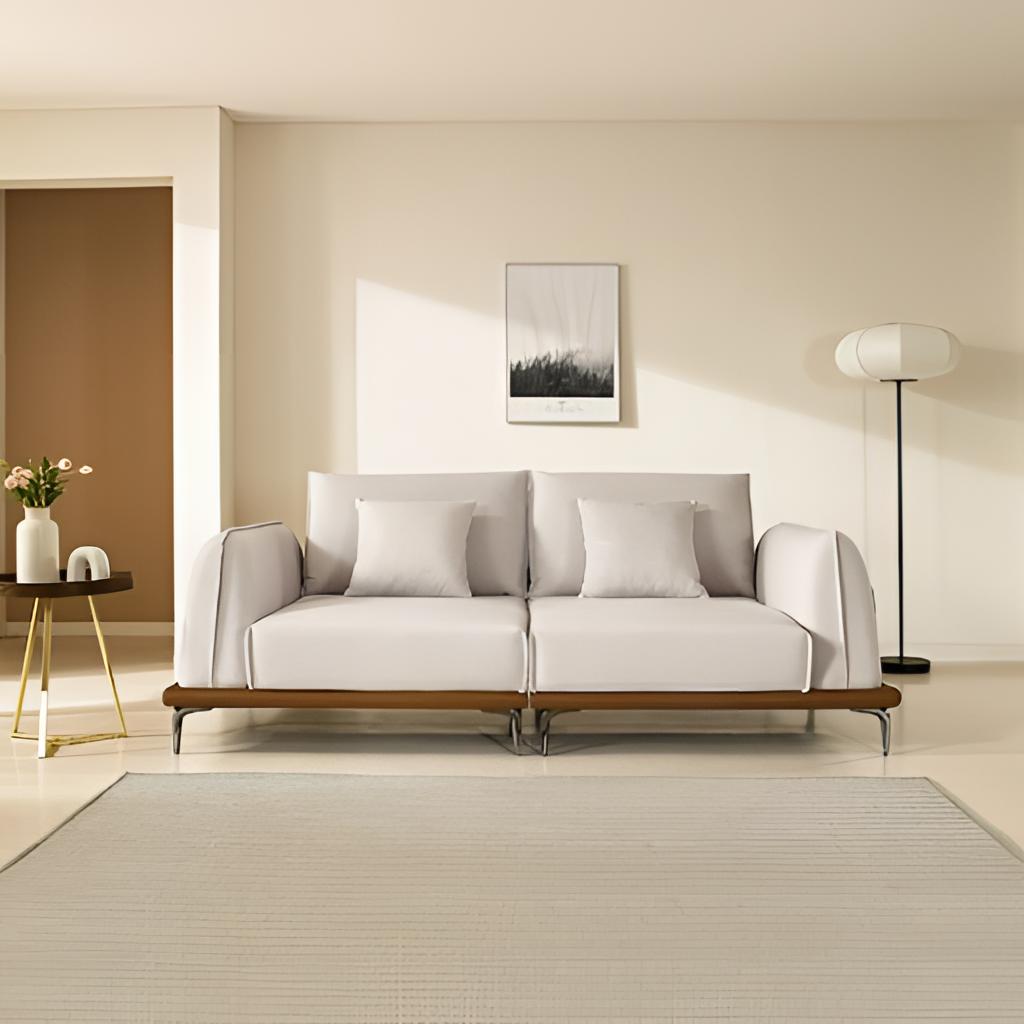
living room, fabric sofa, beige paint wallpaper, with solid pattern, beige tile flooring, with smooth pattern, modern